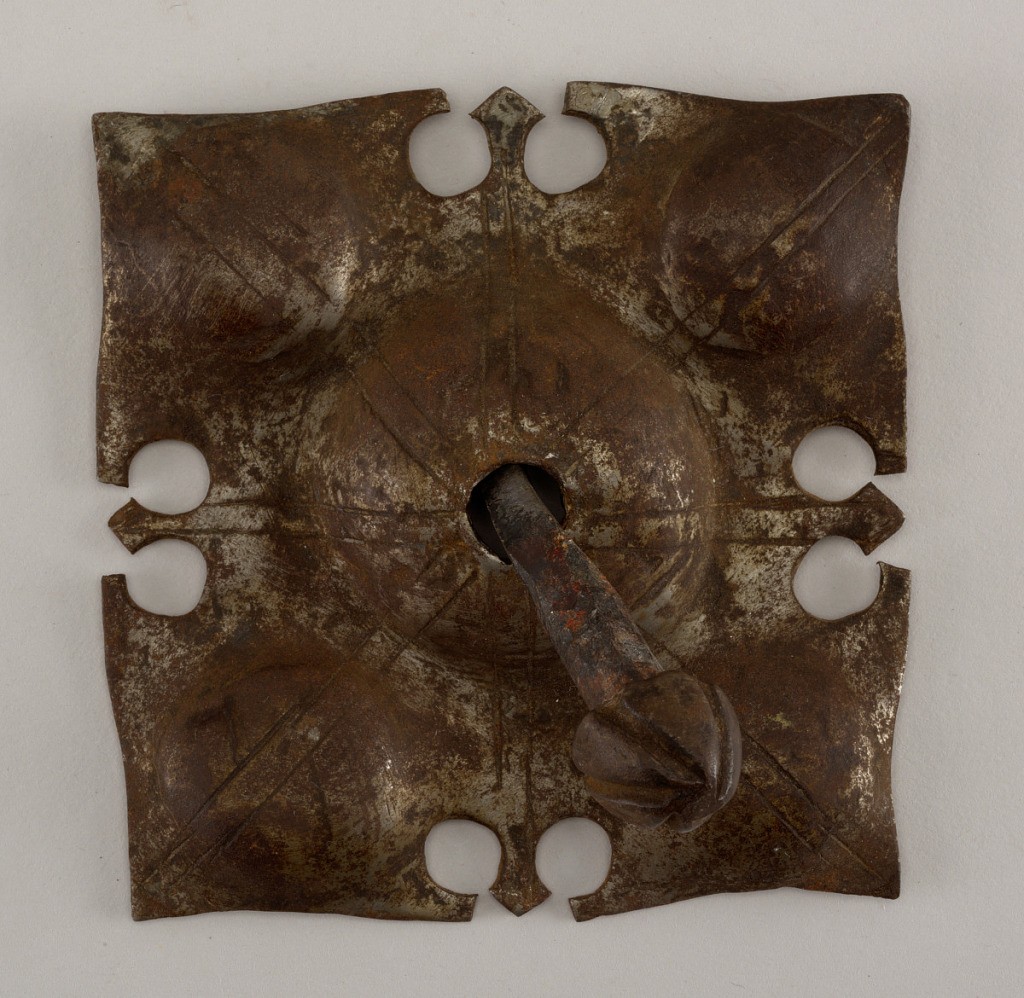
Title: Decorative door boss and nail
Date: ca. 1550–1700
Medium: Steel-plated wrought iron
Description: Square type, pierced and embossed with wrought lines. Quadrant leaf design based on old examples. Leaves separated by barbs. High boss at center. Round, nail heads with spiral grooves, on square shank.